Question: I need to web scraping and collect data from the website <URL> in my Flutter app.
My question is how to get this information and display it in the UI.

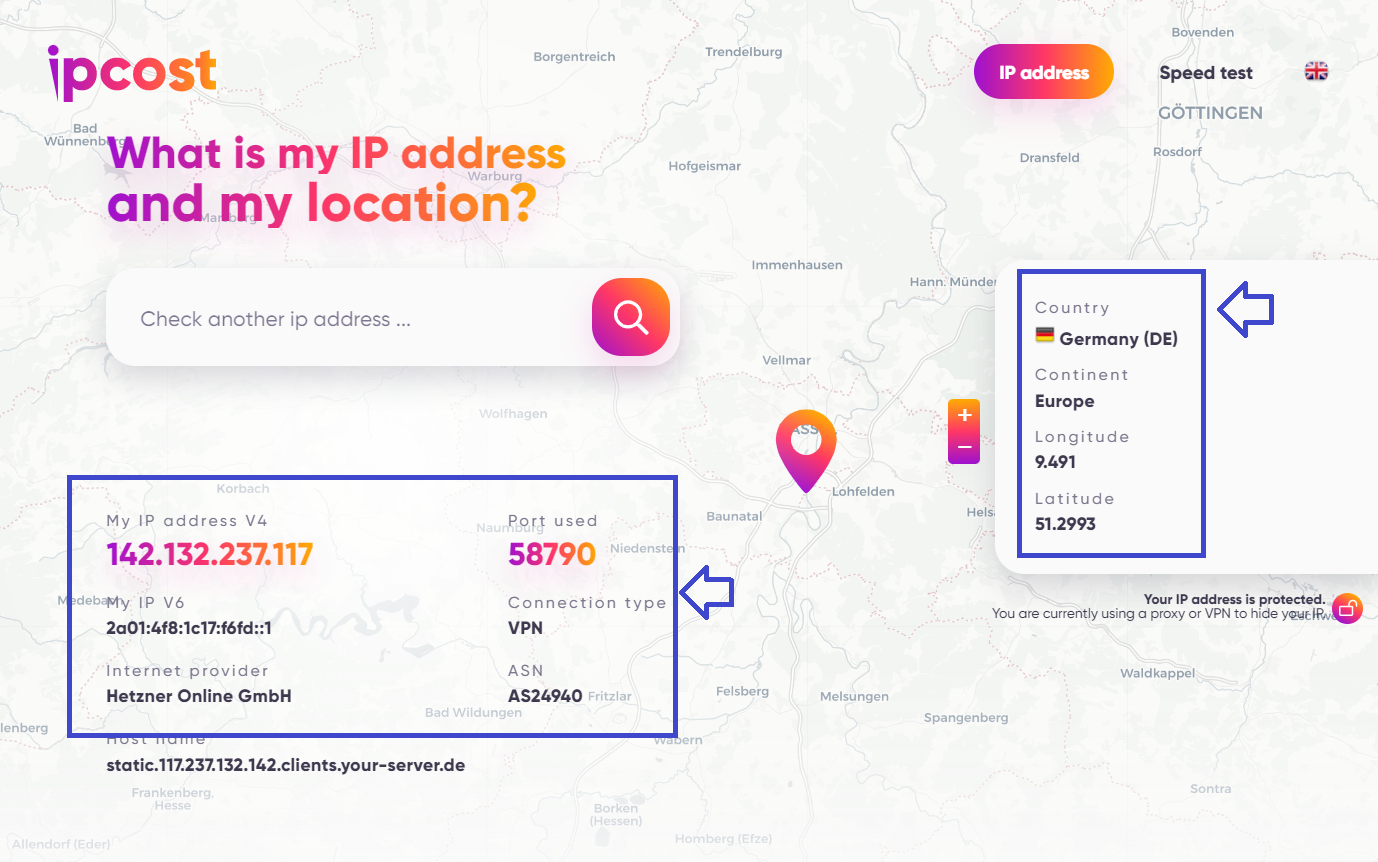
Answer: I tried the web_scraper package and it solved the problem.
add web_scraper to dependencies .
Checking the website and getting the pattern of placing the desired information on the website. in my case
for "Titles" , pattern is :
'''
'div.e > small'
'''
for "Subtitle" , pattern is :
'''
'div.e > strong'
'''
I created an object of the Webscraper class and defined it by setting the value of the website URL.
In my case , I don't need urlPath and set it empty .
'''
final String urlPath = '';
'''
In my case , Attributes always null and I don't need them.
'''
final List<String> attributeList = [''];
'''
I define one method and call them in initState , for get values from website .
'''
void fetchData() async {
if (await webScraper.loadWebPage(urlPath)) {
setState(() {
webScrapeResultTitle =
webScraper.getElement(innerAddressTitle, attributeList);
webScrapeResultDescription =
webScraper.getElement(innerAddressDescription, attributeList);
///TODO: By review this prints , I detect structure of recievied data .
// print("webScrapeResultTitle::::${webScrapeResultTitle!.toList()}");
// print(
// "webScrapeResultDescription::::${webScrapeResultDescription!.toList()}");
});
}
}
'''
set build method like below for show results .
'''
@override
Widget build(BuildContext context) {
return Scaffold(
appBar: AppBar(
title: Text(widget.title),
),
body: webScrapeResultTitle == null || webScrapeResultDescription == null
? Center(
child: LoadingWidget(),
)
: ListView.builder(
itemCount: webScrapeResultDescription!.length,
itemBuilder: (BuildContext context, int index) {
return IpInfoItem(
titleResult: webScrapeResultTitle![index][titleResultKey],
descriptionResult: webScrapeResultDescription![index]
[descriptionResultKey]);
}),
);
}
}
'''

Gist full Snippets: <URL>
Repository : <URL>